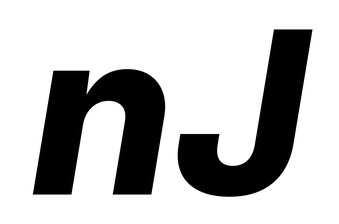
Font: Inter-Italic_ExtraBold_Italic